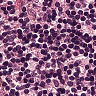
Metastatic tissue present: no